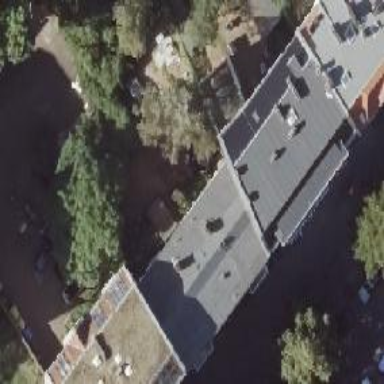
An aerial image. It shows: Apartment building with double saltbox roof shape.